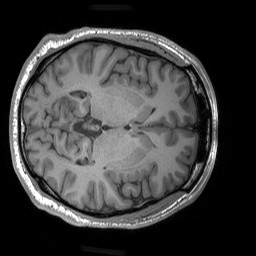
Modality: T1w
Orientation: axial
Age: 29
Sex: male
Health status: healthy
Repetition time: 1.9 s
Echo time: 0.00252 s